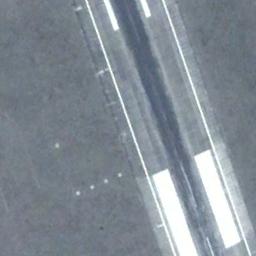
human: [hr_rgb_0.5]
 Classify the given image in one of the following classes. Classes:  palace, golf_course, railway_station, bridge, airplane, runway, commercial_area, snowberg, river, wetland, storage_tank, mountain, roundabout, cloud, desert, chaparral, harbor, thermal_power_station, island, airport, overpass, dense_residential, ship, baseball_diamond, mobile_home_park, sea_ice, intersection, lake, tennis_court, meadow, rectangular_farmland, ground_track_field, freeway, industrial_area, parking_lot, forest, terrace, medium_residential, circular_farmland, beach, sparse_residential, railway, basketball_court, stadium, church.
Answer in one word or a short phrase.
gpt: runway